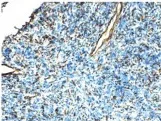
Pathological results. (D-H) IHC staining showed sequentially CKpan, CAM5.2, EMA, Vimentin, Ki67.
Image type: pathology (immunostaining)